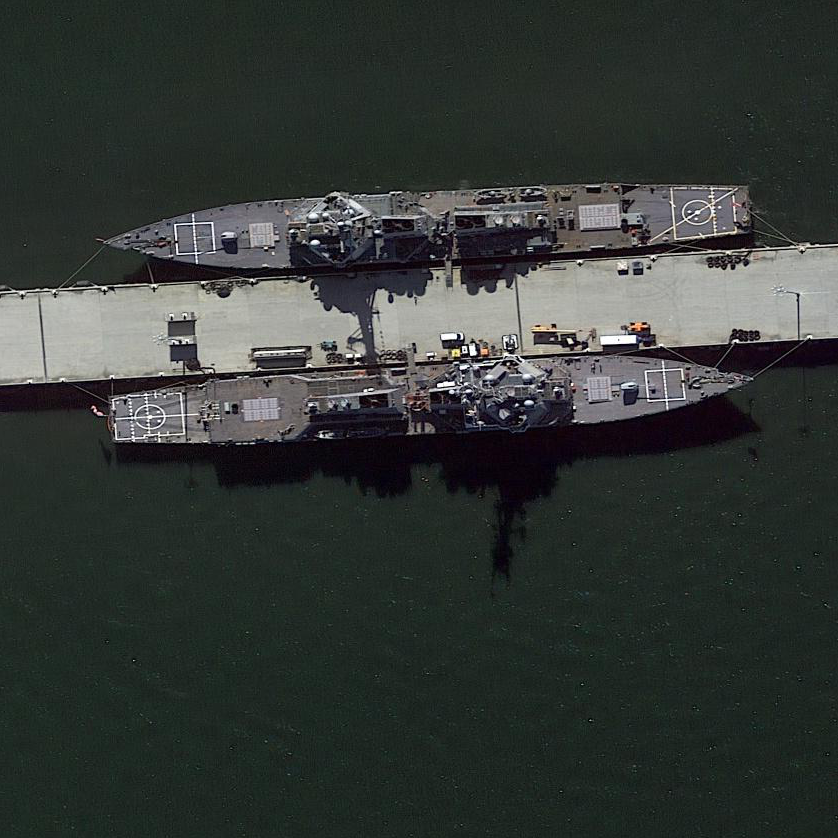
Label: destroyer